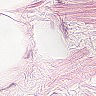
Metastatic tissue present: no